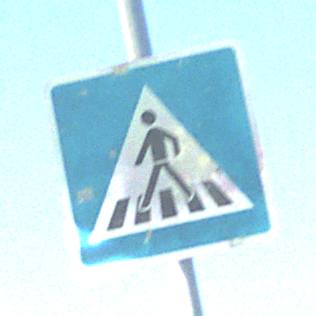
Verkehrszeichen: FussgaengerueberwegRechts
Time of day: MorningAfternoon
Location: Outdoor (Nature)
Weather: Clear
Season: NotSpecified
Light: Natural